Question: I've added custom file type ".hex" for my app and associated it with my app (followed <URL>.
Anyway when testing in email app (long tap on attached file) "open in" menu is shown and my app icon is shown but no my app name appended:

If tap "Quick Look" i can see provided by me file type description, so i'm sure file type icon and description is used as expected. Also i can tap my app icon and 'application:openURL:sourceApplication:annotation' will be invoked as expected.
My app icon and name is shown in apps list as usual. Testing on iPad 2 on iOS 7.1.
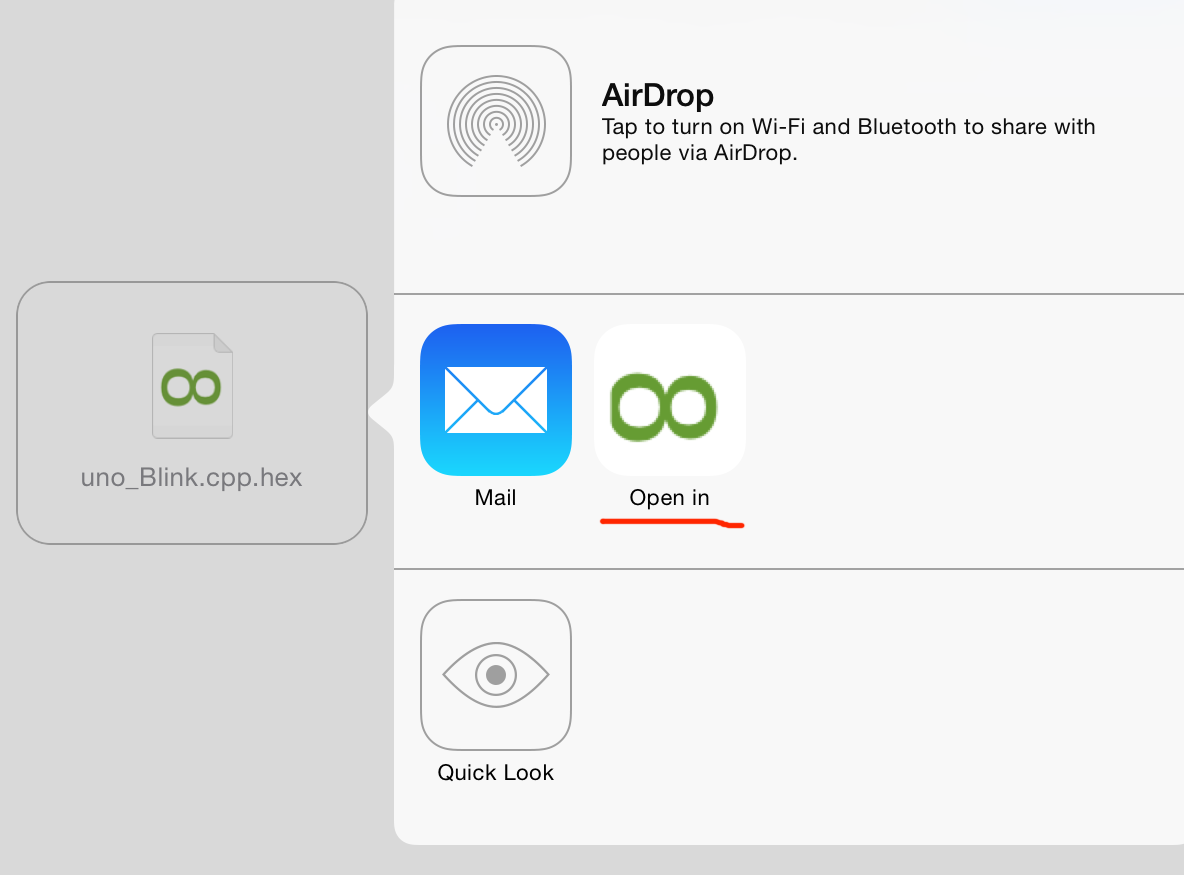
Answer: I'm guessing that you need to add a "Bundle Display Name" ('CFBundleDisplayName') key to your file.